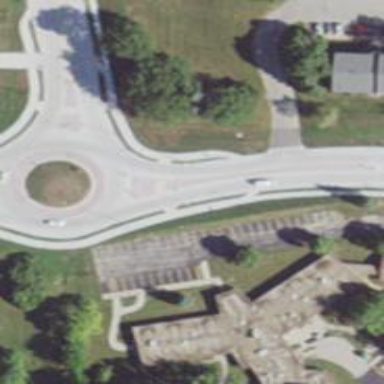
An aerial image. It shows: Marked path crossing.